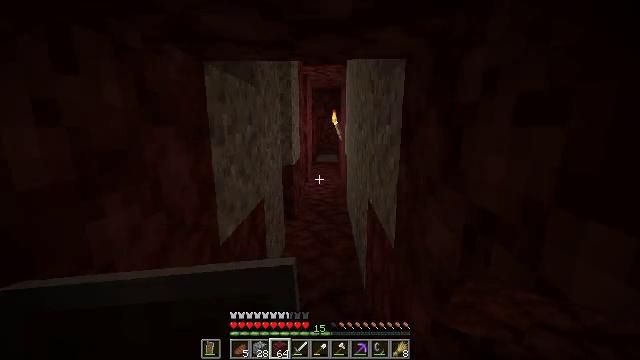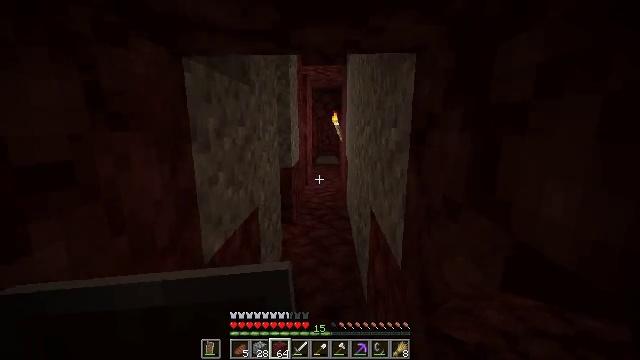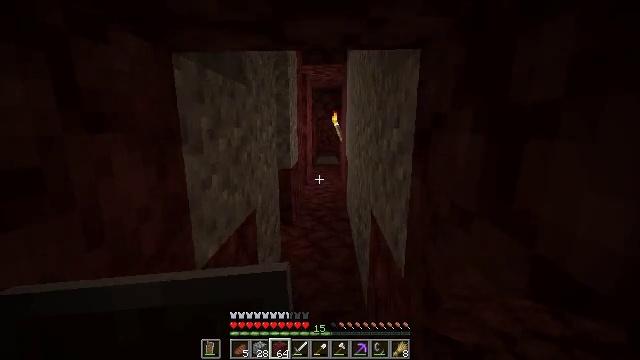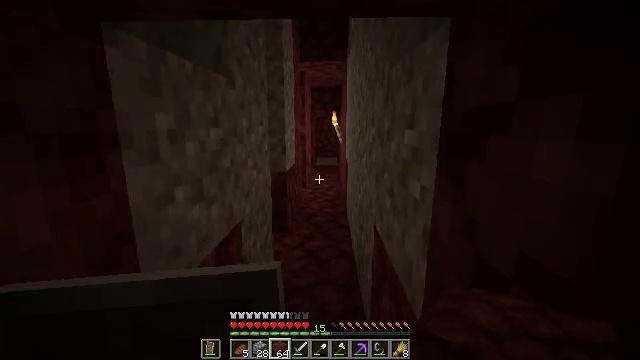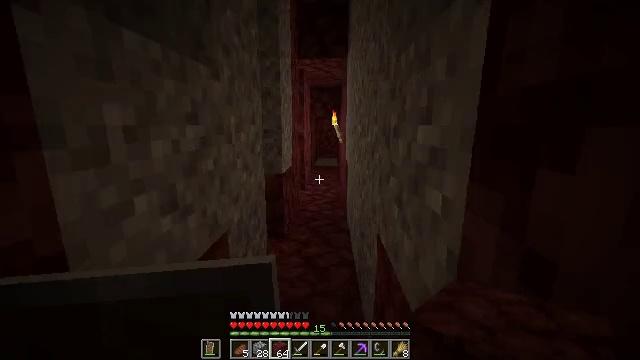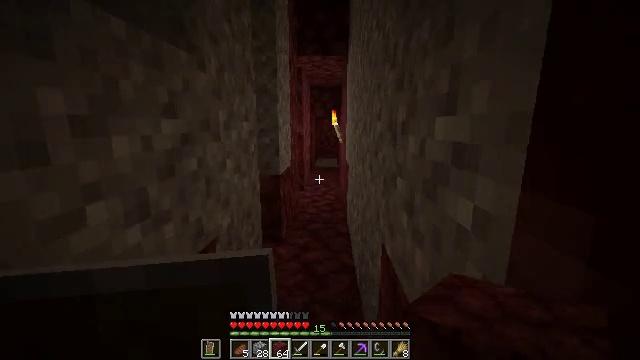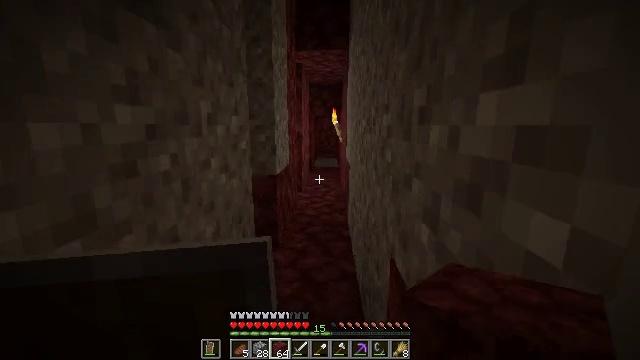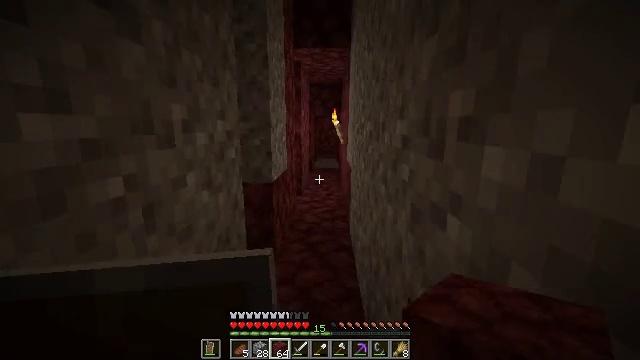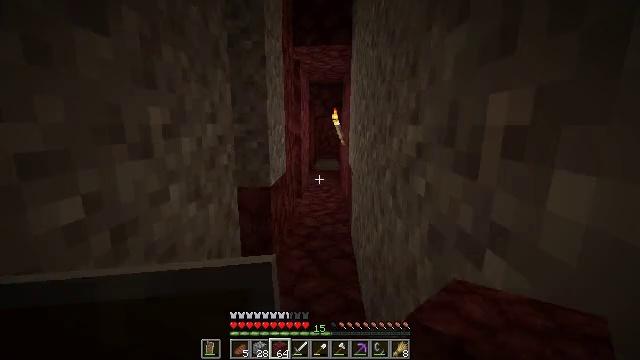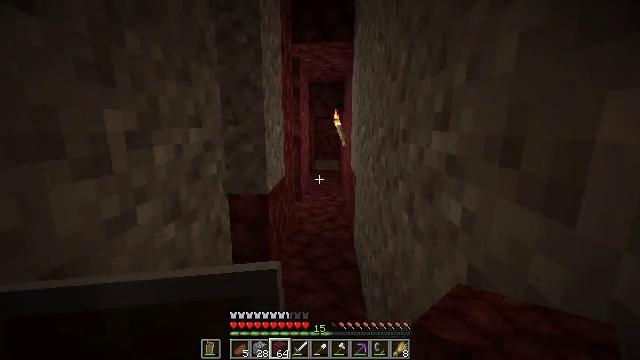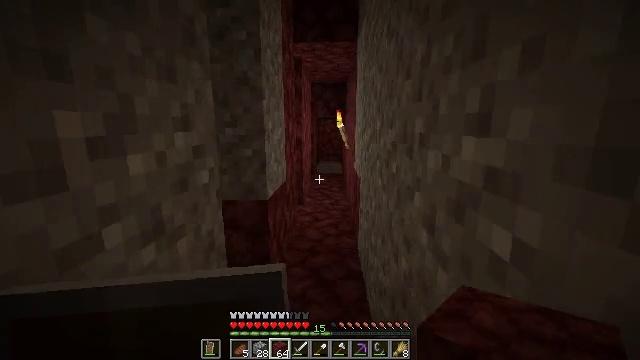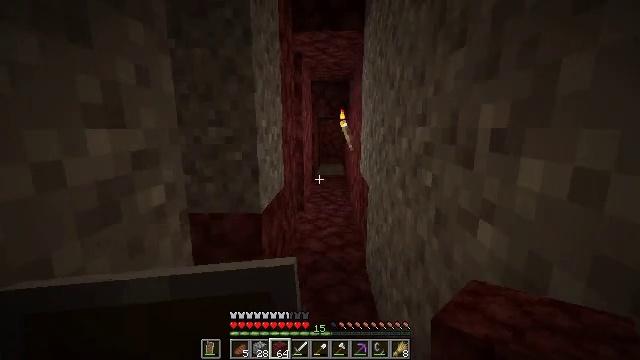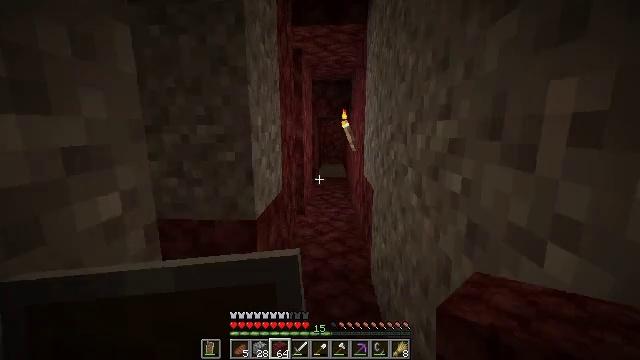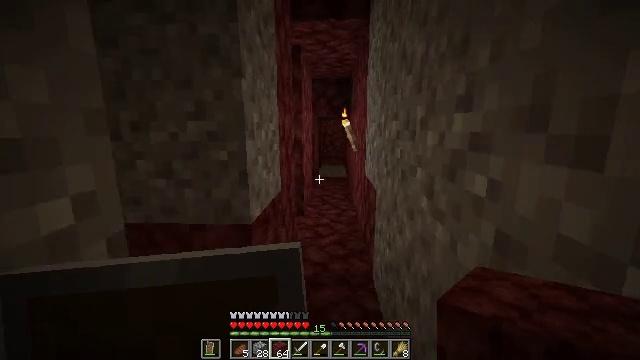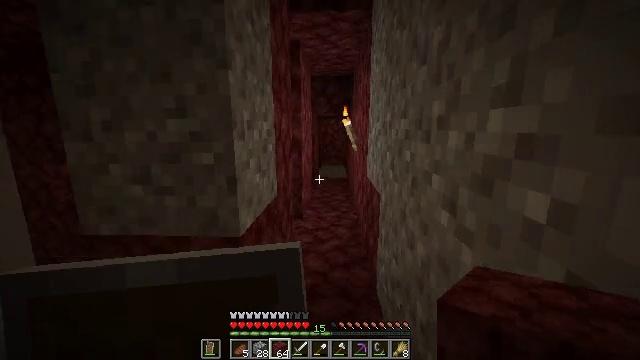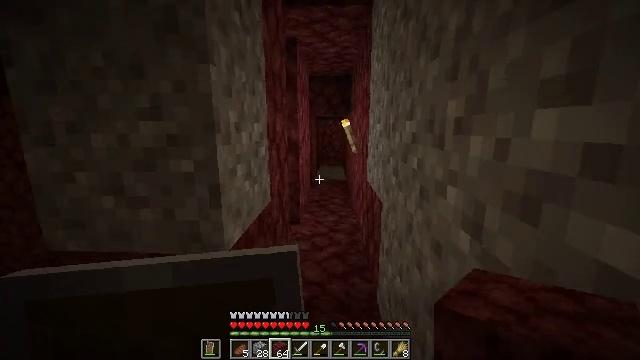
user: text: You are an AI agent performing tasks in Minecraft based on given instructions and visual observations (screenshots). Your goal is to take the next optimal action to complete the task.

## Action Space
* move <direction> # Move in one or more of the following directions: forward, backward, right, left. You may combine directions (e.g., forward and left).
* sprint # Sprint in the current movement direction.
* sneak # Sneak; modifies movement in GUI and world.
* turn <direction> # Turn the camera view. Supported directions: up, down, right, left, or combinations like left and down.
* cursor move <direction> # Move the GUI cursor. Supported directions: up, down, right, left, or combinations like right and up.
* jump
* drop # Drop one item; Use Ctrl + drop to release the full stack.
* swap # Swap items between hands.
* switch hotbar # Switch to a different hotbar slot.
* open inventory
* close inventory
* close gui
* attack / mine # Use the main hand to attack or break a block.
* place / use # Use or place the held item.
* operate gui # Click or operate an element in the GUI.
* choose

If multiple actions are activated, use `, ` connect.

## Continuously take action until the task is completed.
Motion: motion action
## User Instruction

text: craft item air
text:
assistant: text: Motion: move forward
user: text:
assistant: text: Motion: move forward
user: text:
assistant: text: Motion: move forward
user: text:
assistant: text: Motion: move forward
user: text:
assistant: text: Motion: move forward
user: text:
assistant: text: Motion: move forward
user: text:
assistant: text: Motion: move forward
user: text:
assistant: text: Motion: move forward
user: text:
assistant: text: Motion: move forward
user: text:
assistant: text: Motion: move forward
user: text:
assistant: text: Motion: move forward
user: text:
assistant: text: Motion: move forward
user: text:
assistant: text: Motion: move forward
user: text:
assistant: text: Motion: move forward
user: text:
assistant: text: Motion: no_op
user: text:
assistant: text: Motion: no_op
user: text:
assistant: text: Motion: no_op
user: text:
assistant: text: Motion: move forward
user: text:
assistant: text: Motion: move forward
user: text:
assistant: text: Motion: no_op
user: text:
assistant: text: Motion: move forward
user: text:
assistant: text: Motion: move forward
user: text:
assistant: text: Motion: move forward
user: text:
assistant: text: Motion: move forward
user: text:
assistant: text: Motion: move forward
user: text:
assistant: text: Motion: move forward
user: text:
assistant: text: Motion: move forward
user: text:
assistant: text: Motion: move forward
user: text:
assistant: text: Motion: move forward
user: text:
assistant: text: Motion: move forward